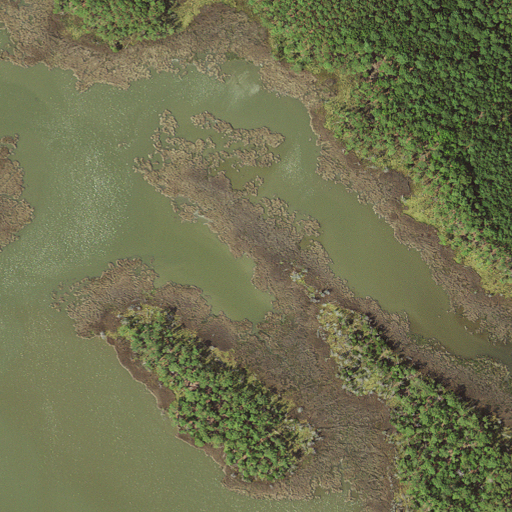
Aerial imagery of cape in Maryland named Scallop Point containing herbaceous wetlands, open water, woody wetlands, and evergreen forest